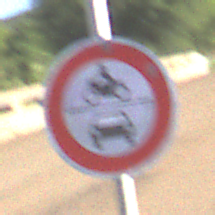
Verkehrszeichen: VerbotKraftfahrzeuge
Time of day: MorningAfternoon
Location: Outdoor (RoadRail)
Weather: PartlyCloudy
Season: NotSpecified
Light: Natural